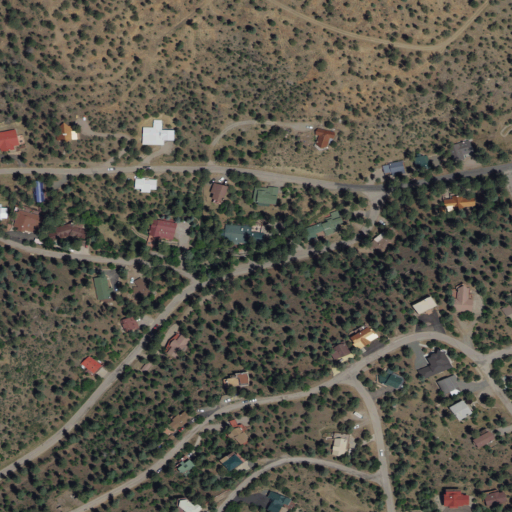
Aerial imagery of valley in New Mexico named Alfred Hale Canyon containing evergreen forest, open development, low intensity development, and medium intensity development